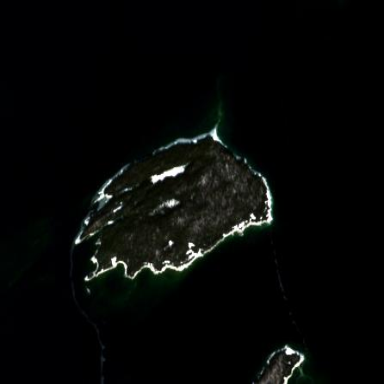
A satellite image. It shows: Image showing island.